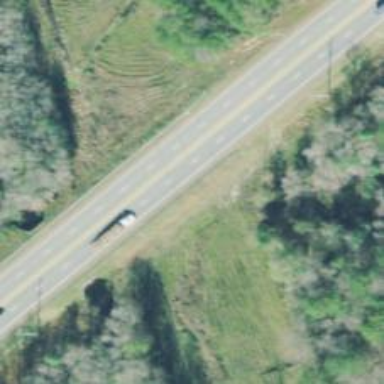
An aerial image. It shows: Asphalt road classified as trunk highway.